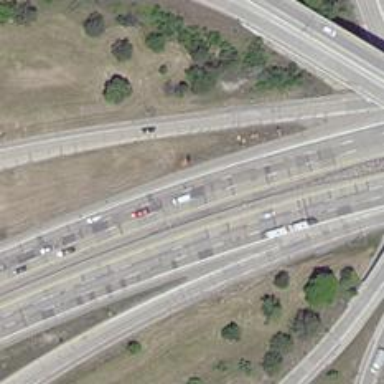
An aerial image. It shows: Motorway.